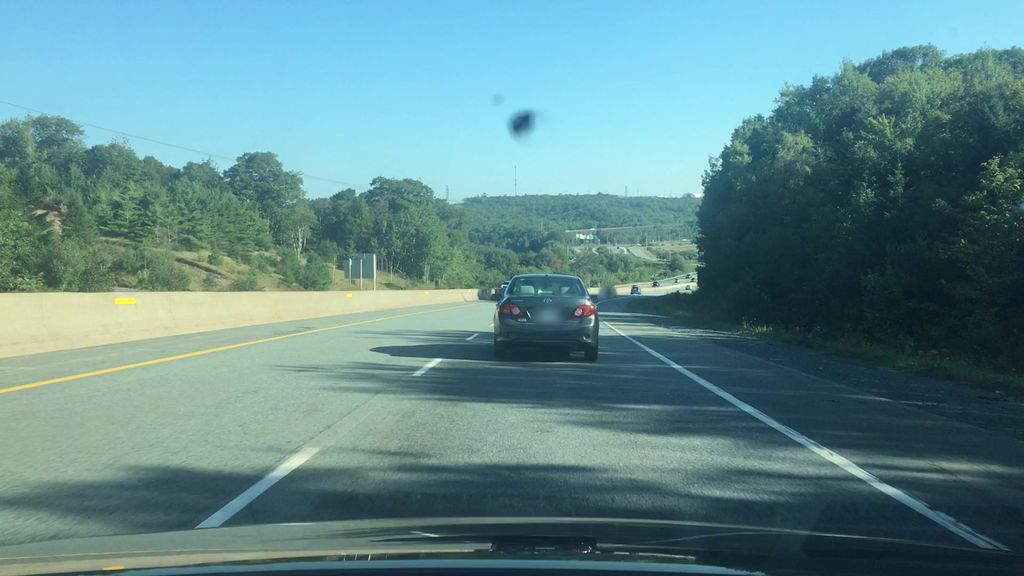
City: halifax